Question: I am wanting my app to, on a button click, launch the user's default texting app. The intention is not to have the user send a message, but to view their current text conversations, therefore I don't want it to launch the SMS app's "New Message" activity but instead the main app's activity itself.
If I do the following:
'''
Intent sendIntent = new Intent(Intent.ACTION_VIEW);
sendIntent.setData(Uri.parse("sms:"));
context.startActivity(sendIntent);
'''
Then this is launched, instead I want it to launch the main part of the app, not this new message screen:

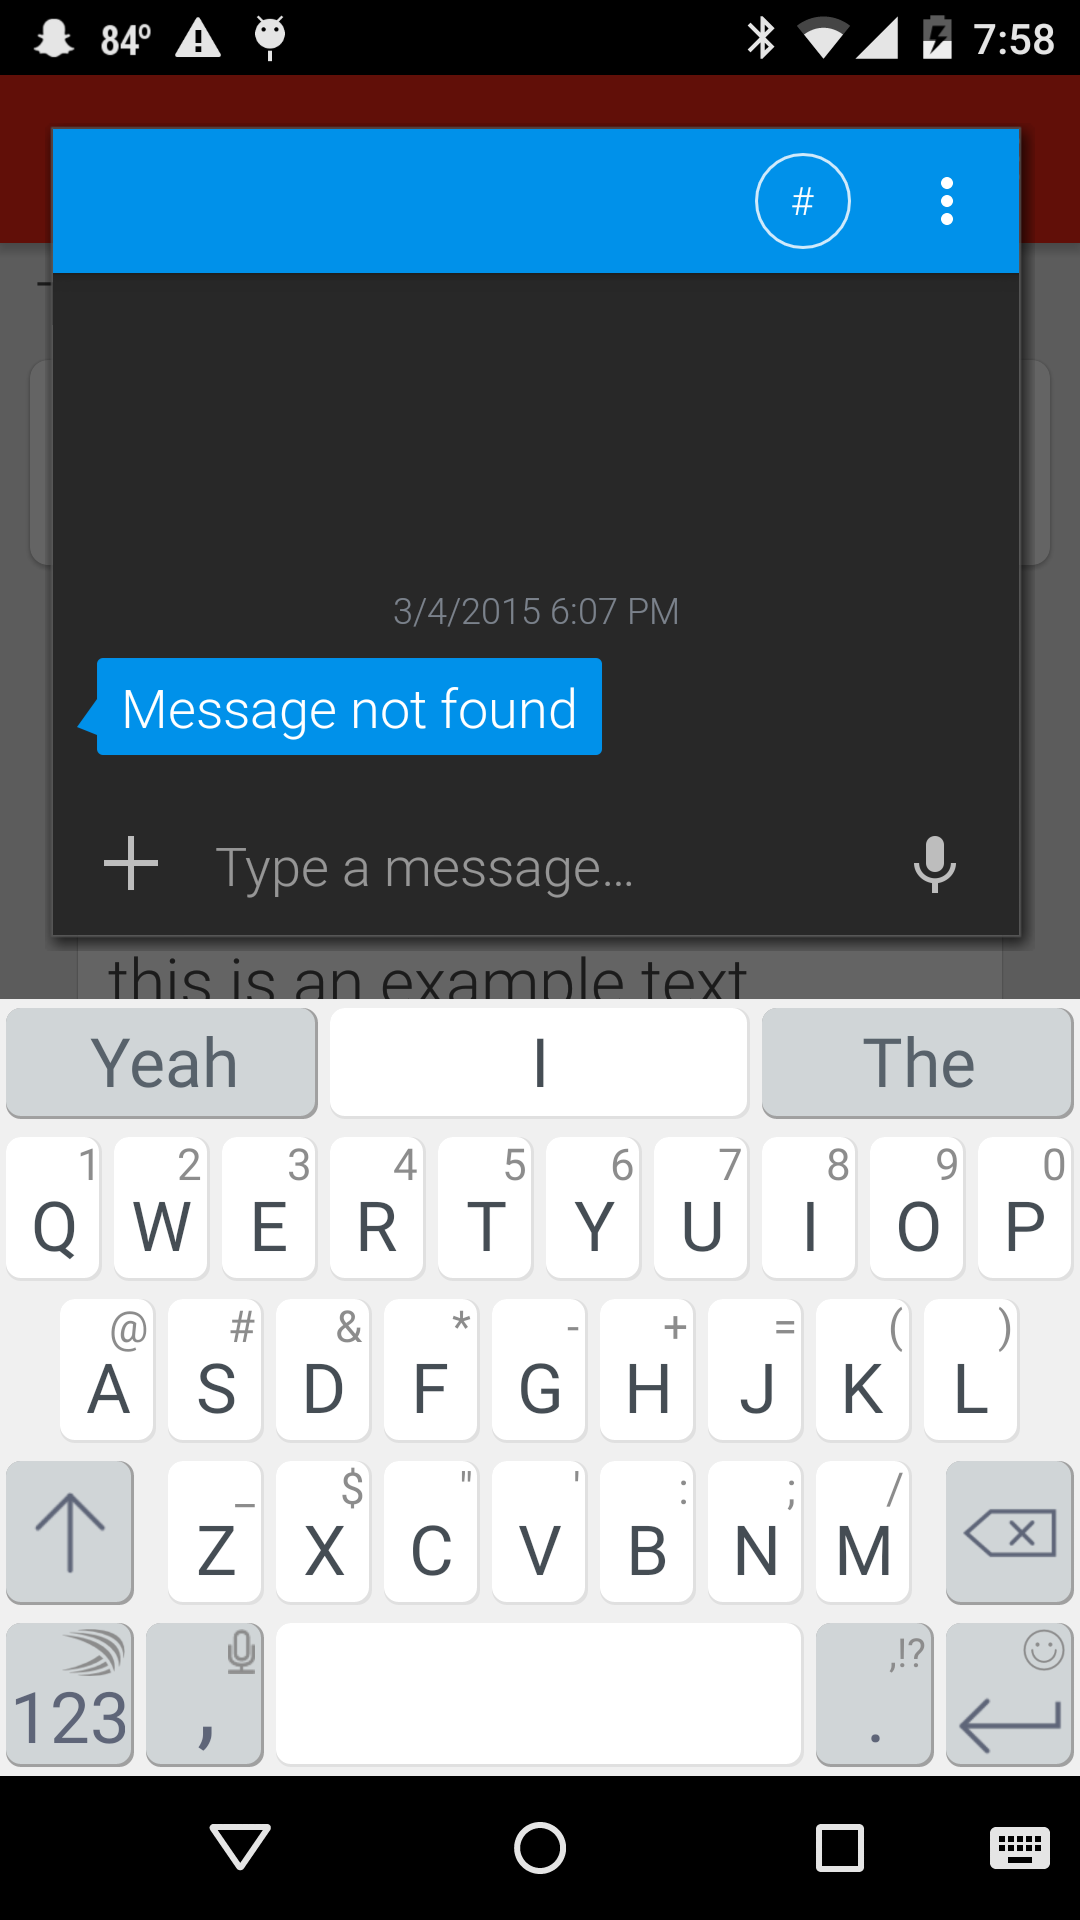
Answer: '''
Intent intent = new Intent(Intent.ACTION_MAIN);
intent.addCategory(Intent.CATEGORY_DEFAULT);
intent.setType("vnd.android-dir/mms-sms");
startActivity(intent);
'''
This may be what you want.